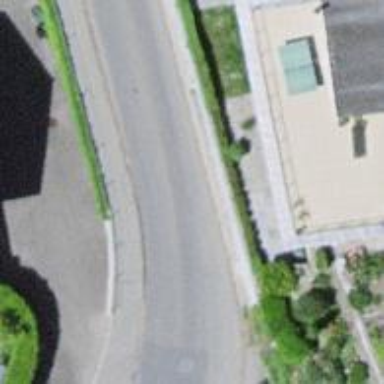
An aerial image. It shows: Asphalt road in residential area.